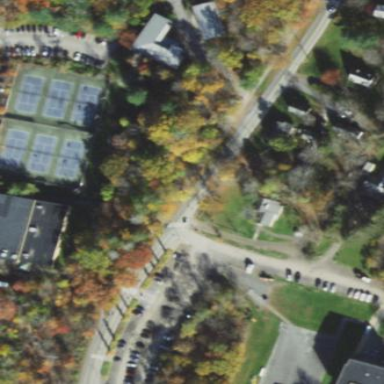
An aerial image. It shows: Parking area with unpaved surface.